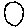
Label: circle